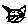
Label: cat